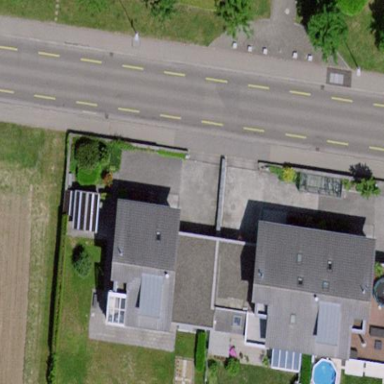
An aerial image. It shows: Gabled terrace building with the roof oriented across.